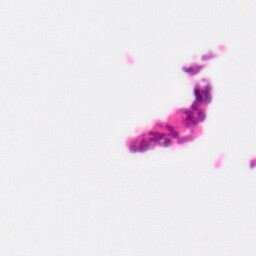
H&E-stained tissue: Colon